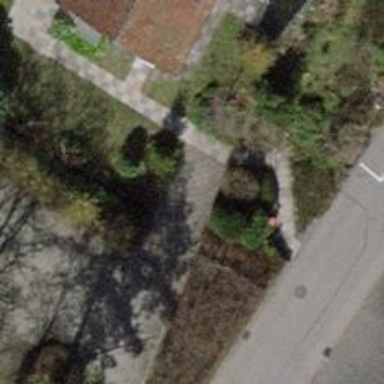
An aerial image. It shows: Driveway made of paving stones.